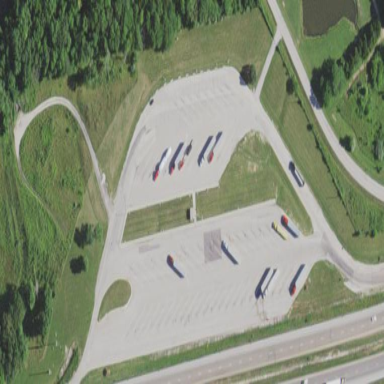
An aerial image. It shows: Rest area on the road.